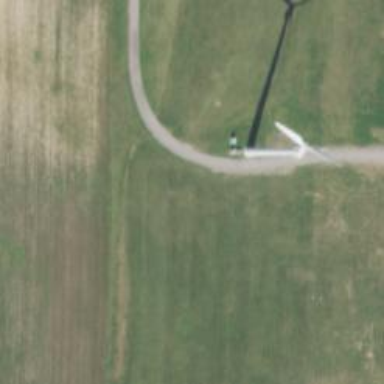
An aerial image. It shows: Wind generator powered by wind turbine.